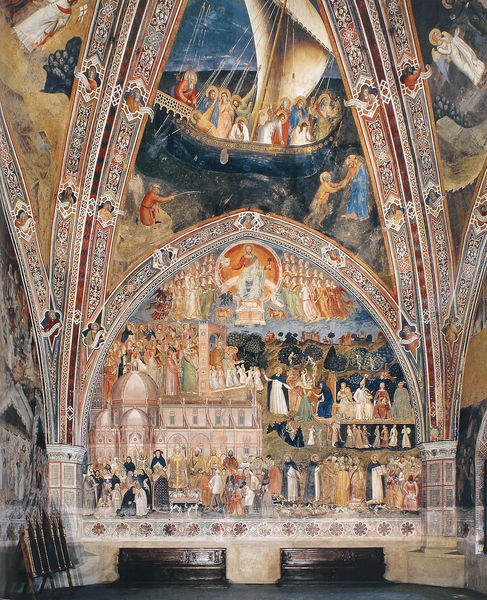
Titel: Spanische Kapelle (ehemaliger Kapitelsaal)
Künstler: Andrea di Bonaiuto
Standort: Florenz, S. Maria Novella, Spanische Kapelle (EU - I - Toskana)
Schlagwörter: blau, gemälde, himmel, wasser, bäume, menschen, holz, malerei, muster, kirche, decke, innen, gotik, boot, engel, schiff, segel, segelboot, bogen, segelschiff, farben, bank, kuppel, wandmalerei, gewölbe, dom, rippen, wirr, mosaik, viel, bänke, spitzbogen, christus, jesus, fresken, kapelle, heilige, fresko, jünger, petrus, deckenmalerei, gotteshaus, mandorla, hagia sophia, verwirrend, maiestas domini, seerettung